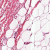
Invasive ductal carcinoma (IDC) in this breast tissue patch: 0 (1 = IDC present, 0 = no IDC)